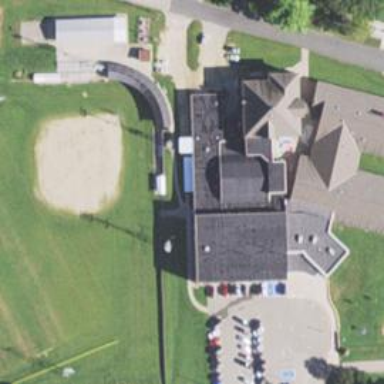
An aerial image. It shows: School.